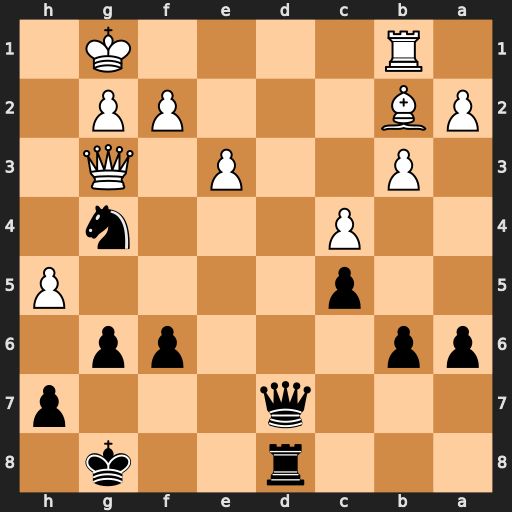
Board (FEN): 3r2k1/3q3p/pp3pp1/2p4P/2P3n1/1P2P1Q1/PB3PP1/1R4K1
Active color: b
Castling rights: -
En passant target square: -
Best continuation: Qd1+ Rxd1 Rxd1#